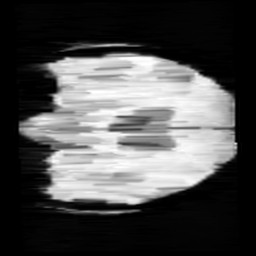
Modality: minIP
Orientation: coronal
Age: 11
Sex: male
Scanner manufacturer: siemens
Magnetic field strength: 3 T
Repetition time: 0.027 s
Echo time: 0.02 s